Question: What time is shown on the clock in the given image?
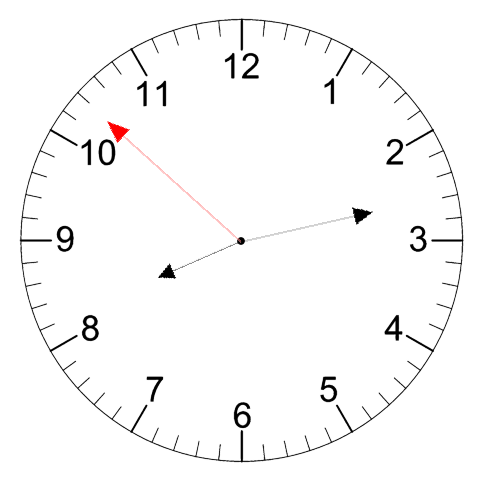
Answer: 08:12:52